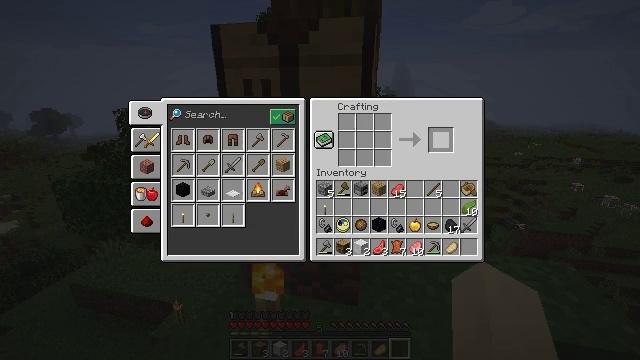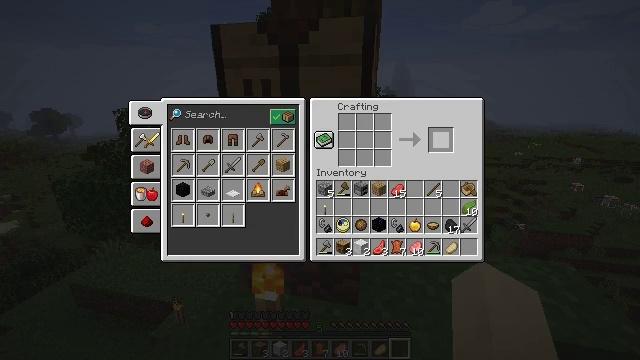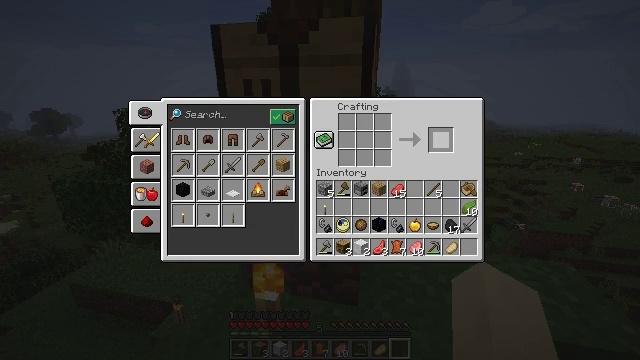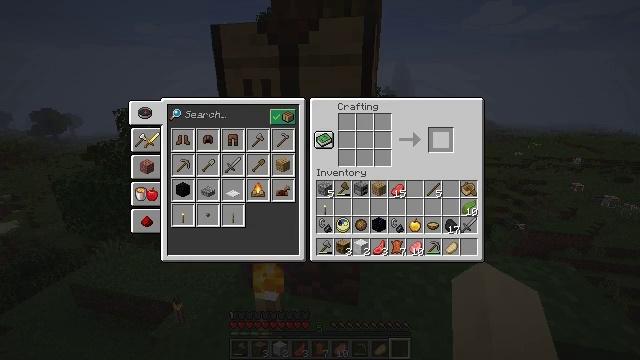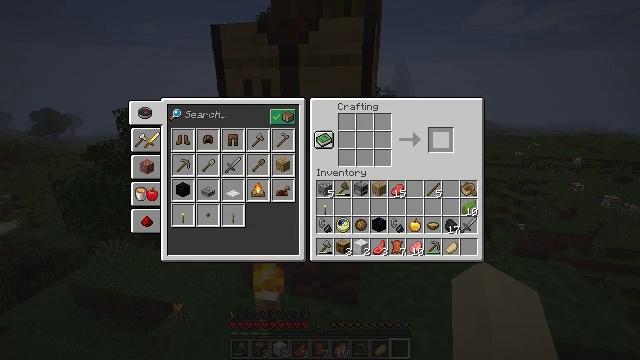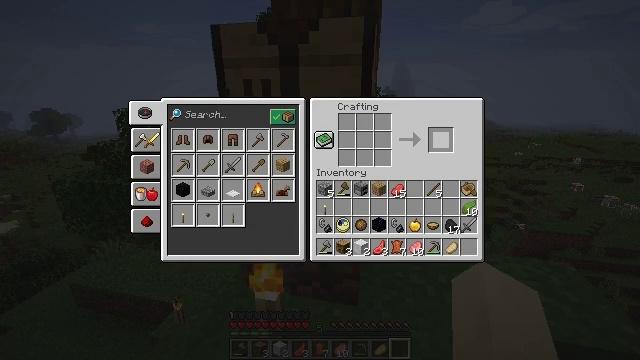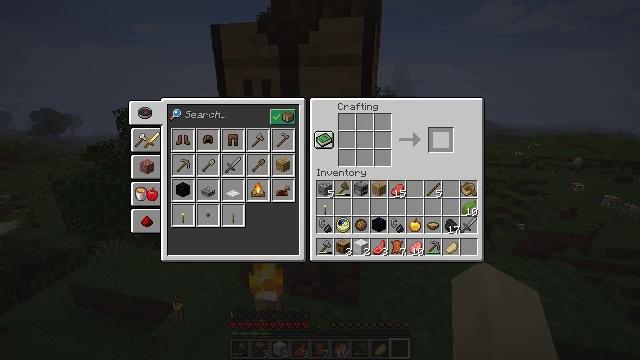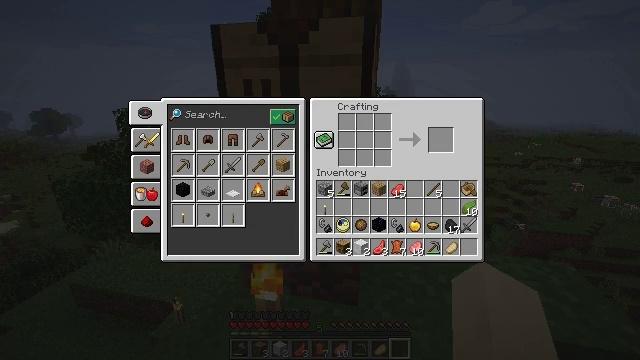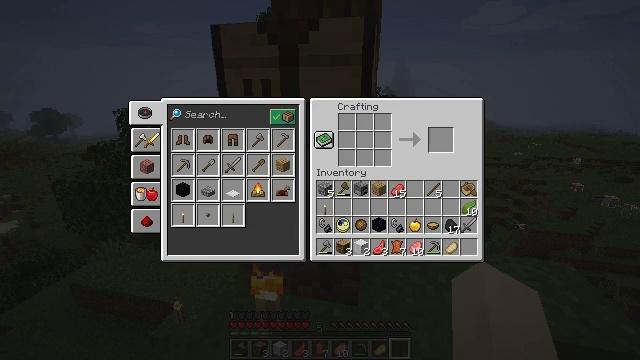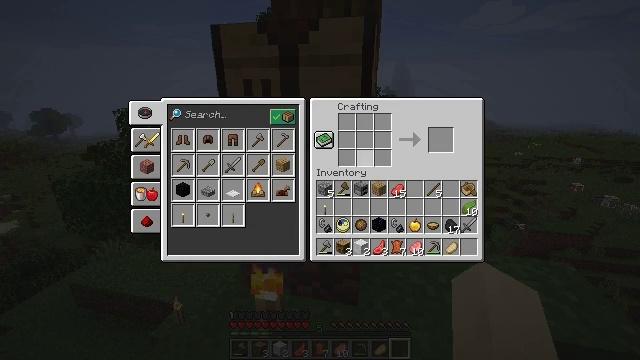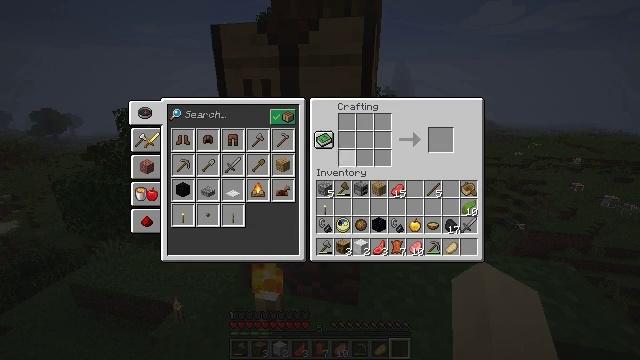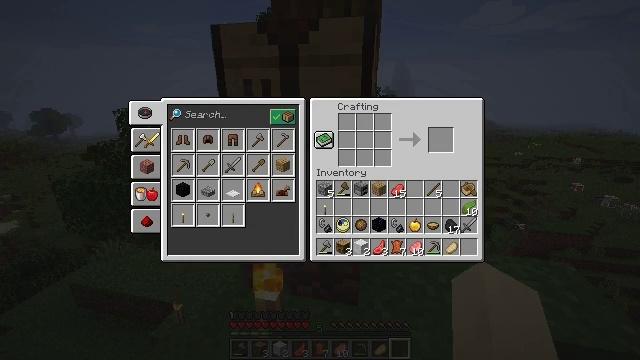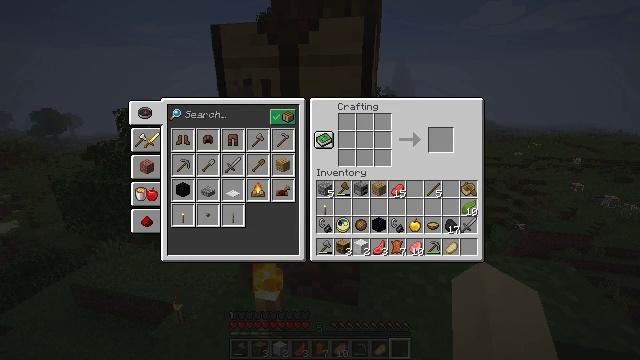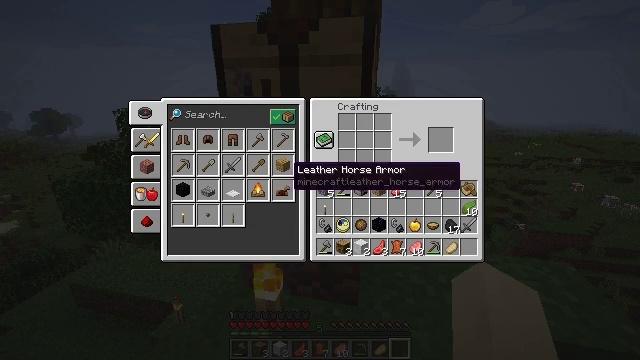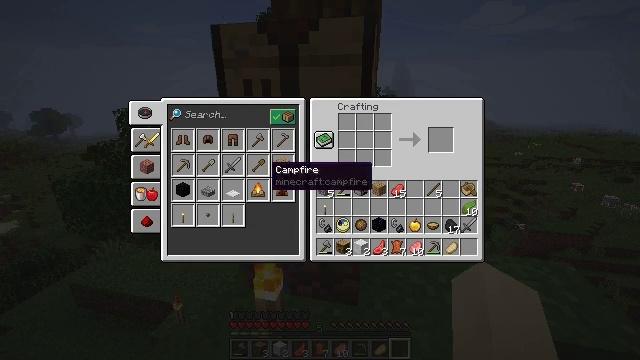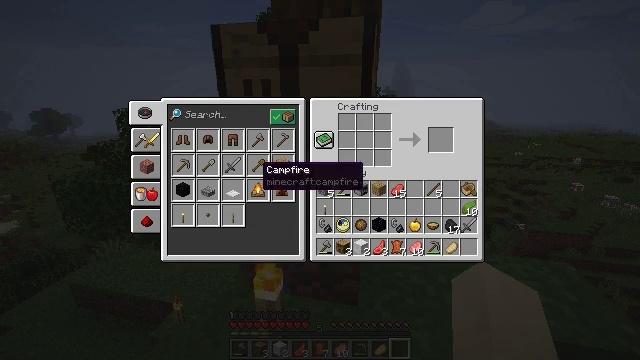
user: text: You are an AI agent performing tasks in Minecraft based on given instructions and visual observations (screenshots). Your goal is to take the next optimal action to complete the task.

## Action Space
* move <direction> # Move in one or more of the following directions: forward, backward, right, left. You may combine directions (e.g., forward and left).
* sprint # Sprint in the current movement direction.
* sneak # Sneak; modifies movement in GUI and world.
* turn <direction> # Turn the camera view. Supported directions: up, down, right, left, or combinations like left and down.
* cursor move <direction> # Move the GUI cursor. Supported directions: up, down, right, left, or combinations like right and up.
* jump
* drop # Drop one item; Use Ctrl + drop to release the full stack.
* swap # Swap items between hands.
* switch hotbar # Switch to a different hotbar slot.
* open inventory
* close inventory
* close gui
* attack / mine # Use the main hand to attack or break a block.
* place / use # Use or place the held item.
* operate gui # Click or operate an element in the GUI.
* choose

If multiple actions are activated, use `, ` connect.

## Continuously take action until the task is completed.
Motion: motion action
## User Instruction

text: Create a campfire using the crafting table.
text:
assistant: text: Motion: open gui
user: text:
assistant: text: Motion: no_op
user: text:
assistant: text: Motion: no_op
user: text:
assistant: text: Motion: no_op
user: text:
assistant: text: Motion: no_op
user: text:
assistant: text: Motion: no_op
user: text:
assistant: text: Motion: cursor move left
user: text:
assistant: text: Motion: cursor move left
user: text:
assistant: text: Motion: cursor move left
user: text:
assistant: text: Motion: cursor move left and down
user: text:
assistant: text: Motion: cursor move left and down
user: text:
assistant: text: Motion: cursor move left
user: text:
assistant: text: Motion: cursor move left
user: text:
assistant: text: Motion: cursor move left
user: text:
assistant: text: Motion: cursor move left
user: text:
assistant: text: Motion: no_op
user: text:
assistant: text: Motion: no_op
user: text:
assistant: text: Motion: no_op
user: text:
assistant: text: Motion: no_op
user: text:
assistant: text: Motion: no_op
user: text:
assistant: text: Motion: no_op
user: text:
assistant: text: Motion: cursor move right
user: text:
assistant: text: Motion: no_op
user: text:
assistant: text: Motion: no_op
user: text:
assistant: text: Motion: no_op
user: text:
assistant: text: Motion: no_op
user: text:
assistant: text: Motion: no_op
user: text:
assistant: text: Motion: no_op
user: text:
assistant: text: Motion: no_op
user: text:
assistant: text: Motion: no_op